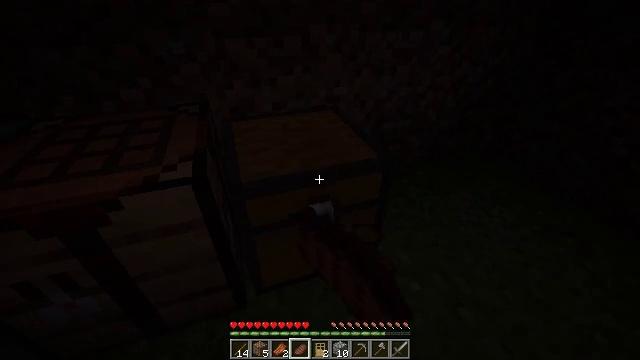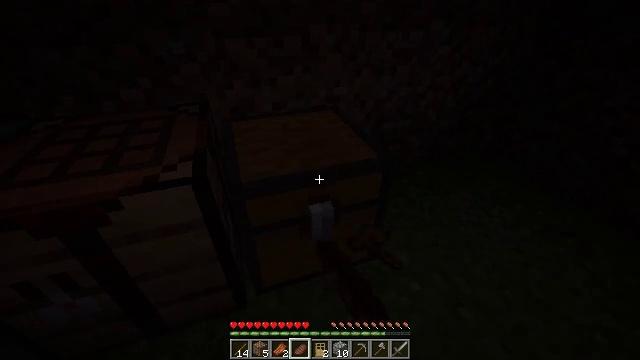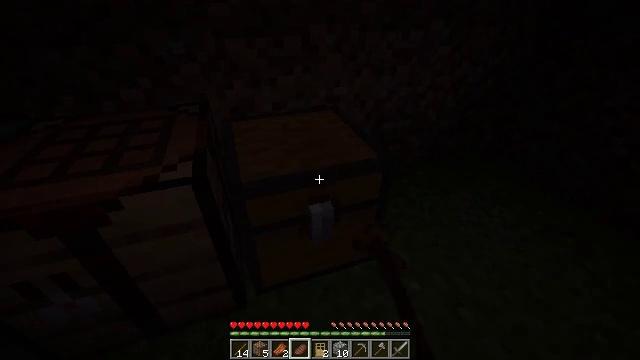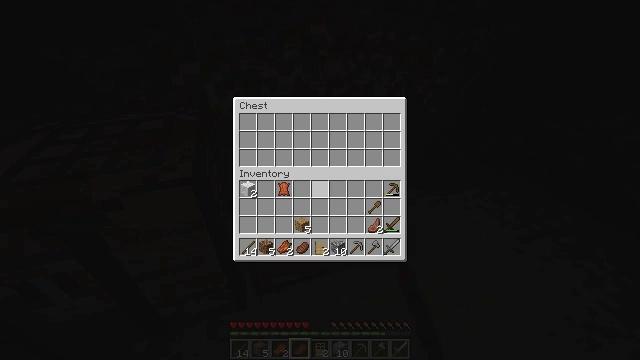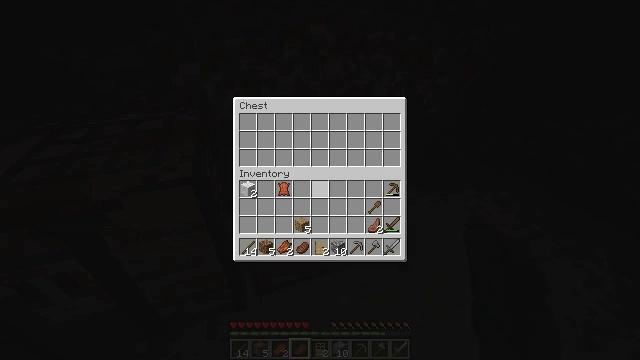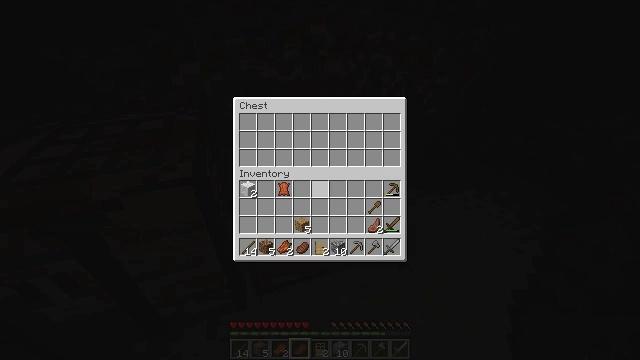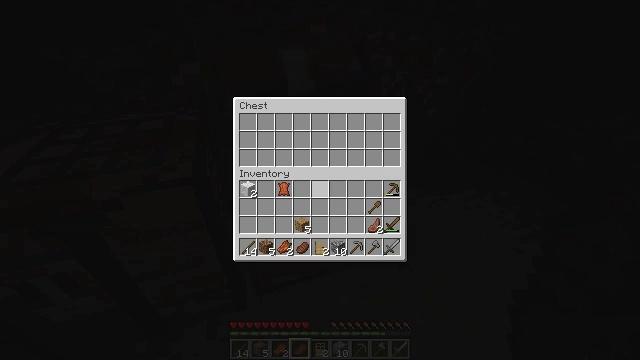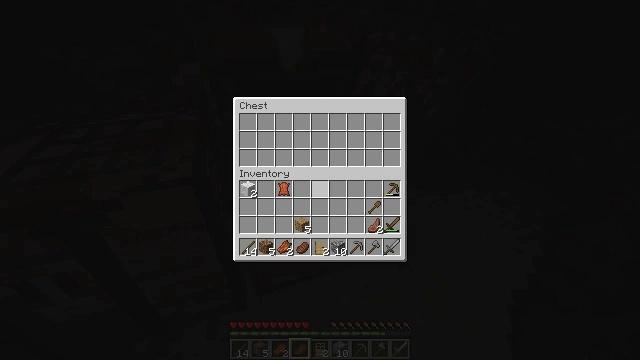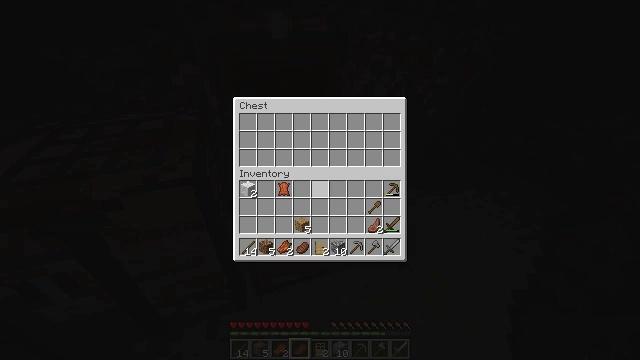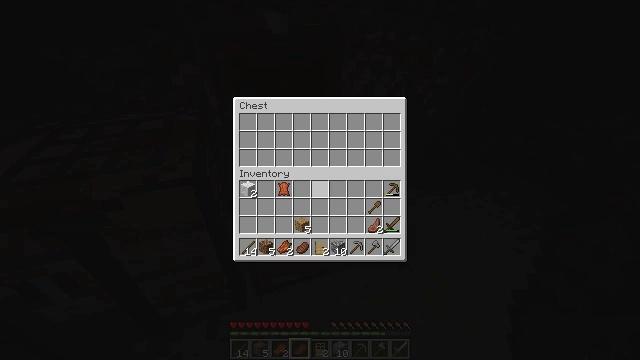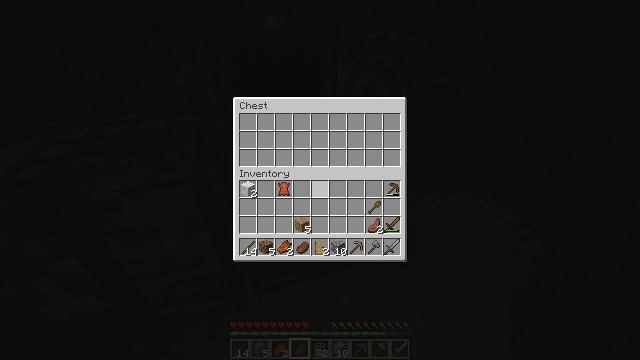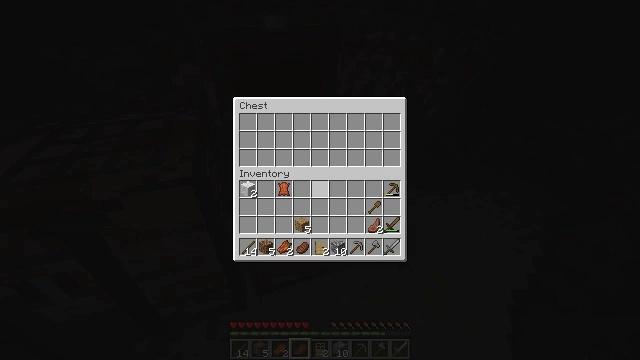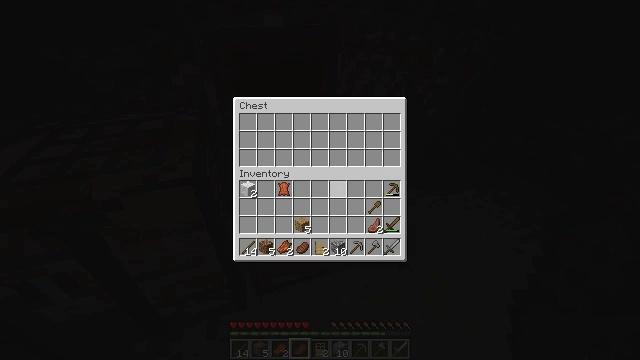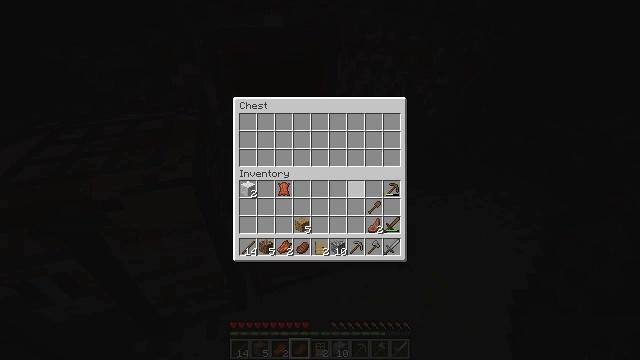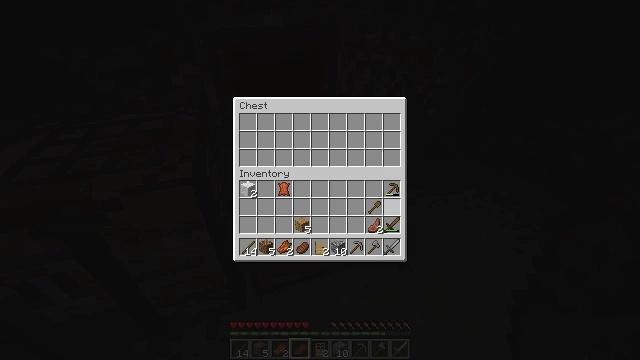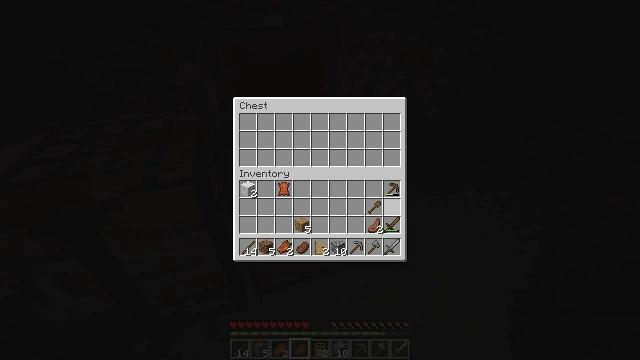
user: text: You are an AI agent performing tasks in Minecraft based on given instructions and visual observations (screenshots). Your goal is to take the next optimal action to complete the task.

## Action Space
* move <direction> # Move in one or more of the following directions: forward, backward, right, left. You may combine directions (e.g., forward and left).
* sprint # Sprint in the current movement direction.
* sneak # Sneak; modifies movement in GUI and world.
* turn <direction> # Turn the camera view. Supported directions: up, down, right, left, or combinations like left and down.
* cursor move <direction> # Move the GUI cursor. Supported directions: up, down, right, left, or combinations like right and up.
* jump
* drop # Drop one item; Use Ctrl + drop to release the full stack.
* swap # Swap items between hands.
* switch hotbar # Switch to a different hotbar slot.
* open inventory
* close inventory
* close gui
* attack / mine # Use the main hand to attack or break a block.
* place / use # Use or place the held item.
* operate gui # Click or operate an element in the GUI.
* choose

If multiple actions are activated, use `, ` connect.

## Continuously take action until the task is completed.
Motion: motion action
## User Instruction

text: Make a stone hoe in the crafting grid with cobblestone and sticks.
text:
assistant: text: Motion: no_op
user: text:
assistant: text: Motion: no_op
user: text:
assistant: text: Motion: no_op
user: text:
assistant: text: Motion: no_op
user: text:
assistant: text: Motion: no_op
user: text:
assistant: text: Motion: no_op
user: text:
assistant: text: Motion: no_op
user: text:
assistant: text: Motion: no_op
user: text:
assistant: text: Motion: no_op
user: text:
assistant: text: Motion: no_op
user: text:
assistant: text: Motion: no_op
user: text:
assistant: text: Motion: no_op
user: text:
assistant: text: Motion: cursor move right and down
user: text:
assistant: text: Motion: cursor move right
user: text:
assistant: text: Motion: cursor move right and down
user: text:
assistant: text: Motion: no_op
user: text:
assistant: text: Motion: no_op
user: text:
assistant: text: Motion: cursor move up
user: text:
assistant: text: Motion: no_op
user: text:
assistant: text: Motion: no_op
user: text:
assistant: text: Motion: no_op
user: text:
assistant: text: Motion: no_op
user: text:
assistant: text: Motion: operate gui
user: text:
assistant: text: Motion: operate gui
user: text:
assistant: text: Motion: no_op
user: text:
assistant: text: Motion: no_op
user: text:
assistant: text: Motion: cursor move left
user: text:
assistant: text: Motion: no_op
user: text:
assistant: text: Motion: cursor move left
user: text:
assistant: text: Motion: cursor move up